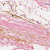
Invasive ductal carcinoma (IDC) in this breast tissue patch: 0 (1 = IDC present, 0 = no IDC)